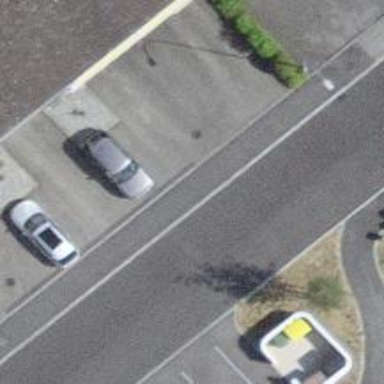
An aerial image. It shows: Kerb serving as barrier.